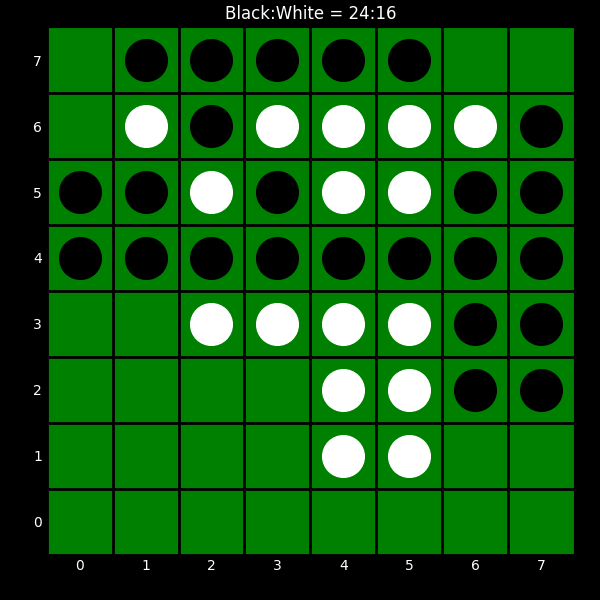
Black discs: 24
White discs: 16